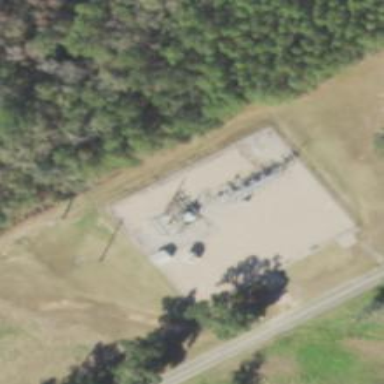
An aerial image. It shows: Distribution level power substation enclosed by fence.